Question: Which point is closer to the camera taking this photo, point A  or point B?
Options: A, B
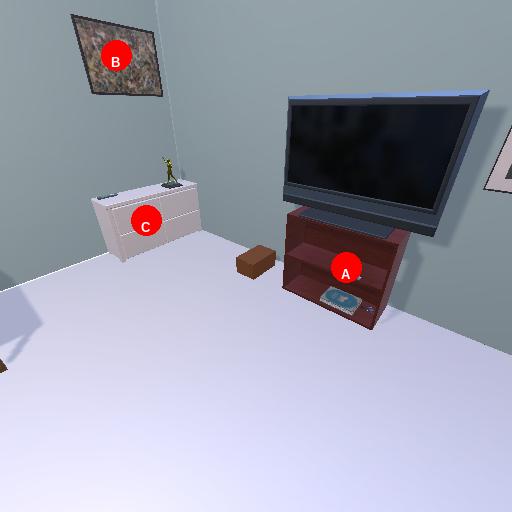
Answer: A